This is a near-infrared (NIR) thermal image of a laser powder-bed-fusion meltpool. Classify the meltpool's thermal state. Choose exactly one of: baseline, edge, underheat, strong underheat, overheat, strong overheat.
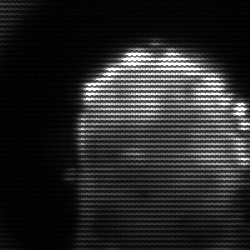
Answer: baseline